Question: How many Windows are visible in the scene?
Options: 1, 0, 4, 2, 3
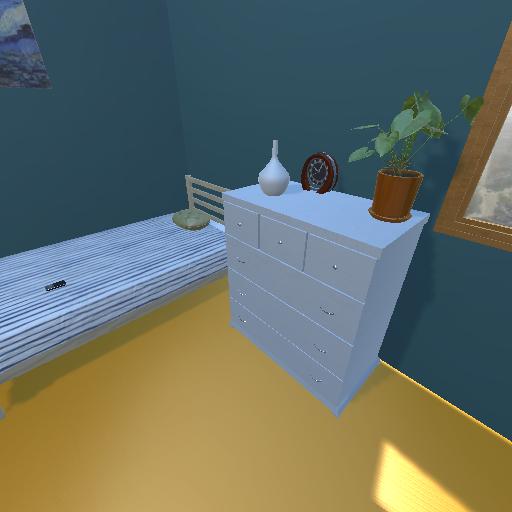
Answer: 1